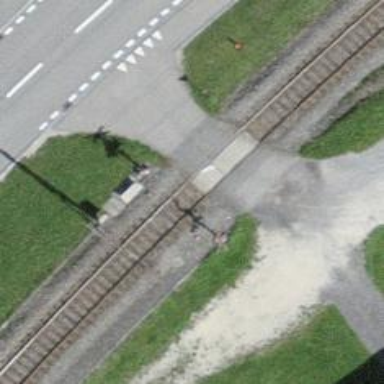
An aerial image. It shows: Railway level crossing.